Question: I have the following line of code in my page.
'''
<div class="master-page">
'''
VS 2013 then marks it with 2 warnings
- -
The CSS looks like this
'''
div.master-page
{
padding: 10px;
}
div.master-page div.master-page
{
position: relative;
margin: -20px;
}
'''
Here is an image of the error
How do I fix the warnings?
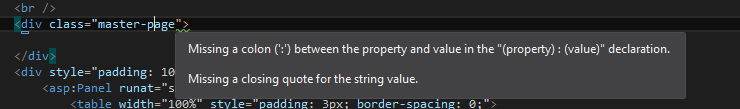
Answer: Try deleting the line and type it again. Does work for me, if there is really no error.